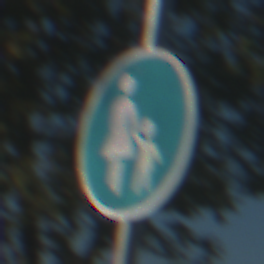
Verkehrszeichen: Gehweg
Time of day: MorningAfternoon
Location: Outdoor (Urban)
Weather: Clear
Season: NotSpecified
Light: Natural